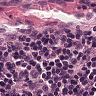
Metastatic tissue present: no